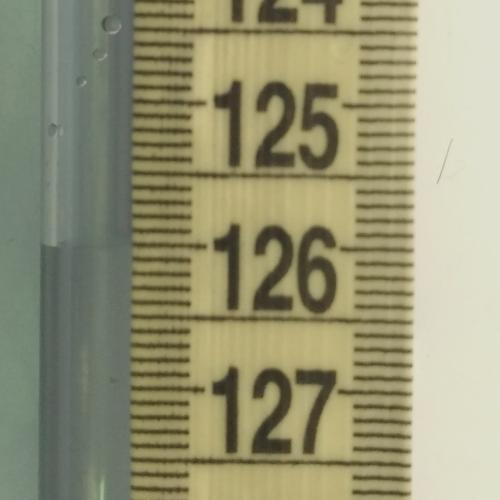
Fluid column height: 126.0 cm